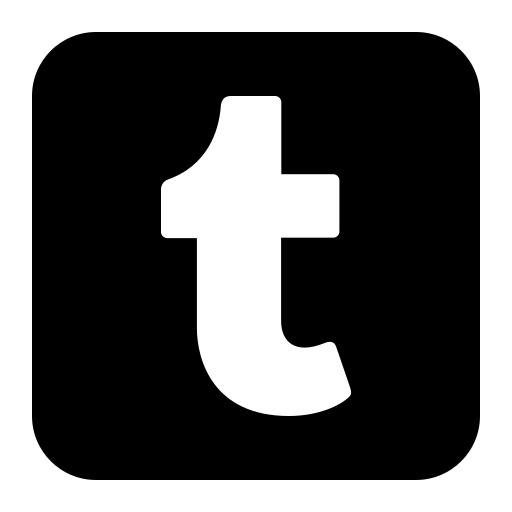
Tags: icon, FontAwesome, fa-icon, brand, square, tumblr